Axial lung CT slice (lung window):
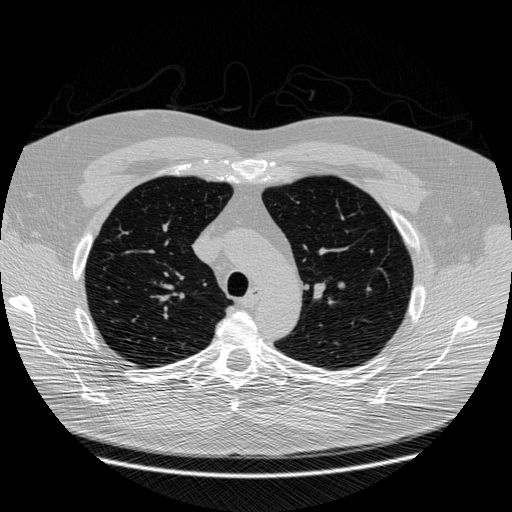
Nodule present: no